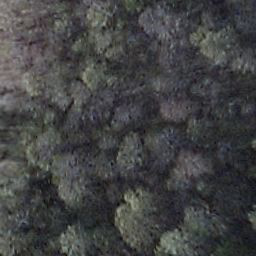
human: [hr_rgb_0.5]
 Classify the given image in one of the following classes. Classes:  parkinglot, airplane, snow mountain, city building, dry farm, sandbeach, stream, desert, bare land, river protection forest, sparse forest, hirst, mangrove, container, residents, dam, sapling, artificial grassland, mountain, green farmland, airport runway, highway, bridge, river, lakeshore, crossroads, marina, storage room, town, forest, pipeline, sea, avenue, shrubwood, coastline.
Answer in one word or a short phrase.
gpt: shrubwood